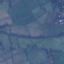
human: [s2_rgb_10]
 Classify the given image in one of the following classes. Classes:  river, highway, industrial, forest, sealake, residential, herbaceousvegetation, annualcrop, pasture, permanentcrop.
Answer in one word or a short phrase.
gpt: Pasture